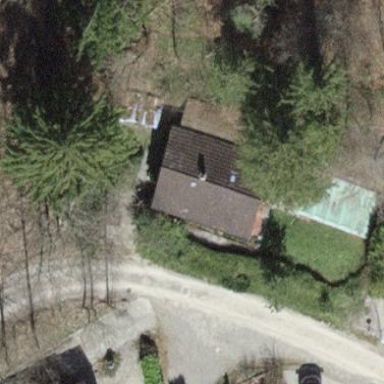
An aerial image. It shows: Hut.